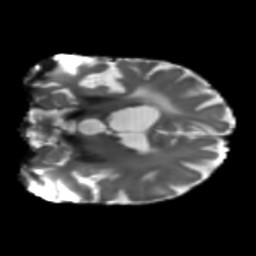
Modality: T2w
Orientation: coronal
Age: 63
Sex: female
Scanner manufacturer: siemens
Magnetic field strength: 3 T
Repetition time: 5.25 s
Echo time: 0.08 s